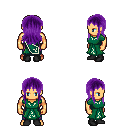
a pixel art fantasy rpg character, male body template, human, tanned skin, sash dress, magenta pants, purple unkempt hairstyle, black shoes, four views (front, back, left, right), 2x2 character sprite sheet, small pixel art, hard edges, no anti-aliasing